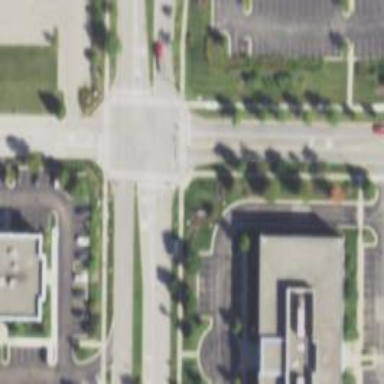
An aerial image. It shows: Zebra crossing on footway.